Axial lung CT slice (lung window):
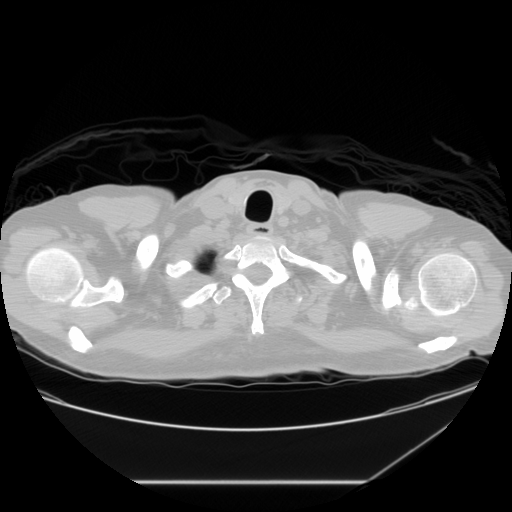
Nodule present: no